Question: I've tried setting the title text attributes. The Button is set by using an icon and then setting the title property. The icon is properly tinted. The title remains 'untinted'
Screenshot attached.
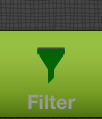
Answer: If tintColor does not affect the text color, the only solution I know of is to essentially create a composite image of the icon and text, then use that as your button image:
'''
UIGraphicsBeginImageContextWithOptions(someSize, NO, 0);
CGContextRef context = UIGraphicsGetCurrentContext();
// draw the image
// Use UIKit NSString additions to draw the text
UIImage *image = UIGraphicsGetImageFromCurrentImageContext();
UIGraphicsEndImageContext();
'''